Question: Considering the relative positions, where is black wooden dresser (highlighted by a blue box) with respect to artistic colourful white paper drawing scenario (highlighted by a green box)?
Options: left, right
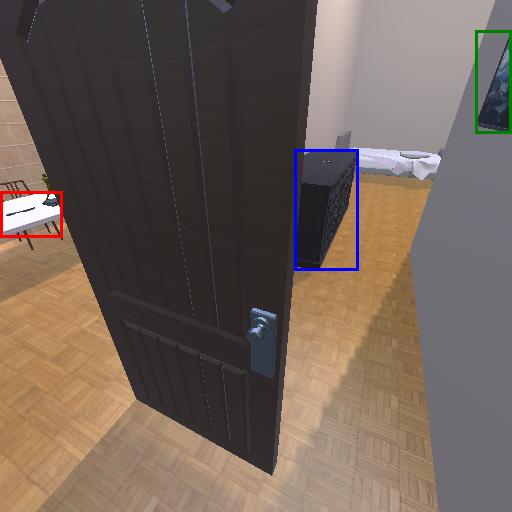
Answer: left